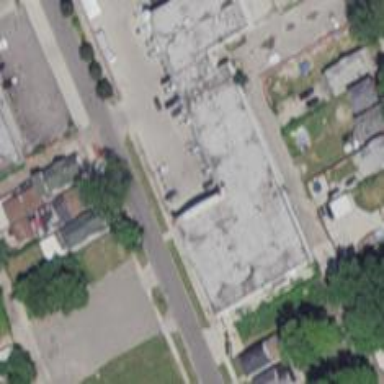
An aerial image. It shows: Retail building.